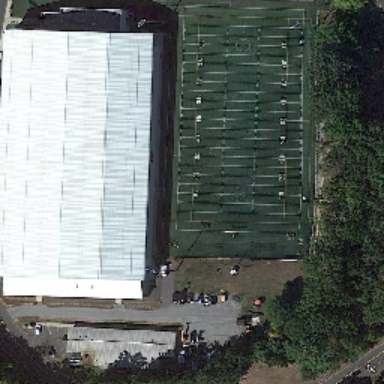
White rectangular building beside green playground .